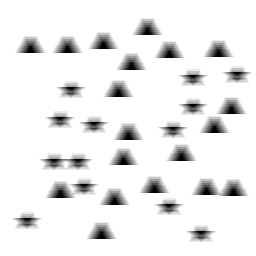
Squares: 0
Triangles: 19
Stars: 13
Total shapes: 32